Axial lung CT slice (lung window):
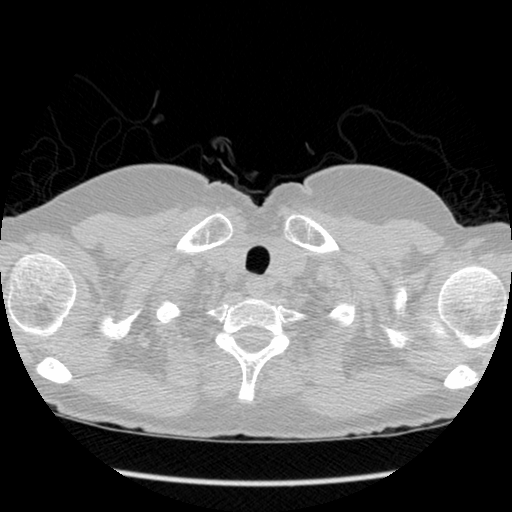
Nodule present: no